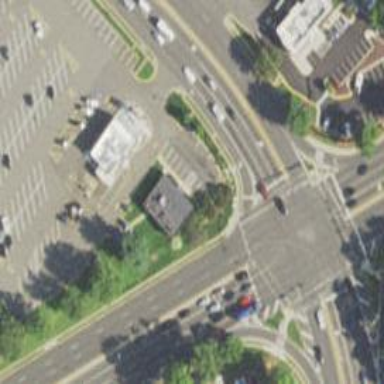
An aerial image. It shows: Marked road crossing.